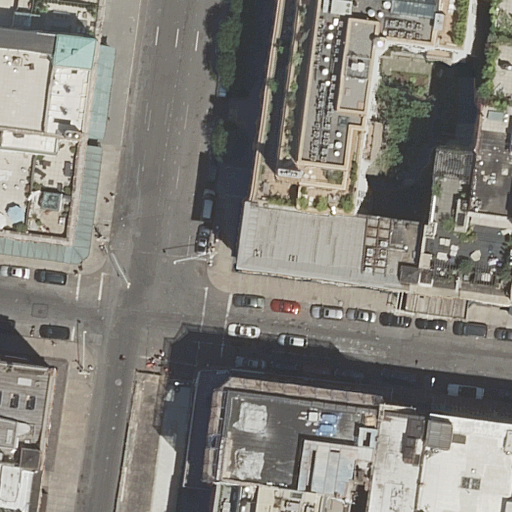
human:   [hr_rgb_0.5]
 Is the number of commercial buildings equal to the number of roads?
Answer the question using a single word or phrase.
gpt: no

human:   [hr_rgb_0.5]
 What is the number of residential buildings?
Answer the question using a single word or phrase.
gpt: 13

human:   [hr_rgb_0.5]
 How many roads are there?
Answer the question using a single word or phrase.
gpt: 2

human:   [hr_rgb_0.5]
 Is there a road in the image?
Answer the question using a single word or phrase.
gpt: yes

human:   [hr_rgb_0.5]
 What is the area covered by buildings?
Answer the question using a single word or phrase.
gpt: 5816m2

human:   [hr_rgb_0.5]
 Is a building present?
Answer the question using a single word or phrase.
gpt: yes

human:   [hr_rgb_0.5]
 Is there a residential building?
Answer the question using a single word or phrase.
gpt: yes

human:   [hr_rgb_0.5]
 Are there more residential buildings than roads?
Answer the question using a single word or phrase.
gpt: yes

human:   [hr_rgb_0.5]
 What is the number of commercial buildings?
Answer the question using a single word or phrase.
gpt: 0

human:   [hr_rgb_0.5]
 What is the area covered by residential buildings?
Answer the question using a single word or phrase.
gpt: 5816m2

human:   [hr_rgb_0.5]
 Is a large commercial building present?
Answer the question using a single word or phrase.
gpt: no

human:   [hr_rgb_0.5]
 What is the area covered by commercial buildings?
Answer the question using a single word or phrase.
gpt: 0m2

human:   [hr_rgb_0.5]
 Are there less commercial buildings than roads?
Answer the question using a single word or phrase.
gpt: yes

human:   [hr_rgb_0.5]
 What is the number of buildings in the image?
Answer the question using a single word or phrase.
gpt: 13

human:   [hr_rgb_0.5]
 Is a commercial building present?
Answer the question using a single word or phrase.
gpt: no

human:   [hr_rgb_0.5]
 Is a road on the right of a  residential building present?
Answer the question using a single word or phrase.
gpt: yes

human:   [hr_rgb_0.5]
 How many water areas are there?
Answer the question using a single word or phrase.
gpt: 0

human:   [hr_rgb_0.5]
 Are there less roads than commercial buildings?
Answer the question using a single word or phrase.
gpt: no

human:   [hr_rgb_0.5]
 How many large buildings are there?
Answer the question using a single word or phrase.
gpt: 4

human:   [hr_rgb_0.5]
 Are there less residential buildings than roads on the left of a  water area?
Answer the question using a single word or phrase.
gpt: no

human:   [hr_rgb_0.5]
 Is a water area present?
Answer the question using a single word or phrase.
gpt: no

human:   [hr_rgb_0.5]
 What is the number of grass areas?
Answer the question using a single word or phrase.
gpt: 0

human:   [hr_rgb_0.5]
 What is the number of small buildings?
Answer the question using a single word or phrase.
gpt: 1

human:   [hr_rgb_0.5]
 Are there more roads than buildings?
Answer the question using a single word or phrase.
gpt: no

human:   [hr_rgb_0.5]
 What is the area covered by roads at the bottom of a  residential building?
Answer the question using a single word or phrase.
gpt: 0m2

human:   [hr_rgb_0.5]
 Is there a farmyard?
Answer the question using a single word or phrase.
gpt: no

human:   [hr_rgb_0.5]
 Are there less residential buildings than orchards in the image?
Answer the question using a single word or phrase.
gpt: no

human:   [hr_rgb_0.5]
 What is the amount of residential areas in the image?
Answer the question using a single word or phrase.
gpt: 0

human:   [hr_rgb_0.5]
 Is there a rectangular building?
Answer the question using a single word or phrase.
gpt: yes

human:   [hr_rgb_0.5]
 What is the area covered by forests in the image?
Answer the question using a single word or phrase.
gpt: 0m2

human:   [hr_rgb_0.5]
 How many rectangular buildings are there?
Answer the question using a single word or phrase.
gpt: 12

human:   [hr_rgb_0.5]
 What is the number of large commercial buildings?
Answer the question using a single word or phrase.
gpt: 0

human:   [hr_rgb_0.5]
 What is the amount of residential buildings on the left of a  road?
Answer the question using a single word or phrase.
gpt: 3

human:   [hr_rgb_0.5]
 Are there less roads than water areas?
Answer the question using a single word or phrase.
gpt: no

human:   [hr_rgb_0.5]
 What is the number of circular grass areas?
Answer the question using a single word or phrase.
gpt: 0

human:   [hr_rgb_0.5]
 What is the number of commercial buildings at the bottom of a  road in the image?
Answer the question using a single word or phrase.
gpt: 0

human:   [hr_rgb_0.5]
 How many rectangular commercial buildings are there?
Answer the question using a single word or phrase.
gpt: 0

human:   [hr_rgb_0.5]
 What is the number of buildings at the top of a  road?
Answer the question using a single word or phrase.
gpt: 6

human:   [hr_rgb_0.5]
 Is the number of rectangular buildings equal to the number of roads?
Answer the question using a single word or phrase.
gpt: no

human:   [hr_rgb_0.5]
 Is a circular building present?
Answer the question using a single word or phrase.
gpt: no

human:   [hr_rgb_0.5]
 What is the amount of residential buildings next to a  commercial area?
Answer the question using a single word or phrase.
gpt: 0

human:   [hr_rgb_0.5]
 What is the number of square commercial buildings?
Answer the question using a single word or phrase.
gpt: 0

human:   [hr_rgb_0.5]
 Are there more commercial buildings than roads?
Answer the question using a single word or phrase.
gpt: no

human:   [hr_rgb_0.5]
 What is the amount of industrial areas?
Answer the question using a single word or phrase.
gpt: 0

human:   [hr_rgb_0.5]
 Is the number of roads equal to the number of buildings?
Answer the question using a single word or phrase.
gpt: no

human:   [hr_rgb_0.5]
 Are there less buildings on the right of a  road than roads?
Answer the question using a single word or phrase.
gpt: no

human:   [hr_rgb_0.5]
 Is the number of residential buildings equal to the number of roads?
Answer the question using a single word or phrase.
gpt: no

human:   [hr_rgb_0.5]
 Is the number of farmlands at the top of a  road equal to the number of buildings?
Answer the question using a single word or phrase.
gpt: no

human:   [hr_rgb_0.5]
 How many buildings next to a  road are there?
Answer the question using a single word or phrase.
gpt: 13

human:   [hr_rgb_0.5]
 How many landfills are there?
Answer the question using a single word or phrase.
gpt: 0

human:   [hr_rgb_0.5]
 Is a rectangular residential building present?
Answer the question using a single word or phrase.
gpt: yes

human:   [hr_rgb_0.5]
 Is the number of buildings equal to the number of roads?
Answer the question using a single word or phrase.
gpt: no

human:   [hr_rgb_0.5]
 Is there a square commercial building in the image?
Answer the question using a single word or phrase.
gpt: no

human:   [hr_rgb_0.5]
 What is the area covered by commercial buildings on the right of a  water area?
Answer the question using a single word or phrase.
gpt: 0m2

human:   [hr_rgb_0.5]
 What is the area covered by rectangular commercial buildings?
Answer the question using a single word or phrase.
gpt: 0m2

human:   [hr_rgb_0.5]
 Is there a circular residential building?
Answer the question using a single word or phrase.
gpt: no

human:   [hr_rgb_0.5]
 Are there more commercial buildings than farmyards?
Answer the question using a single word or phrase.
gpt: no

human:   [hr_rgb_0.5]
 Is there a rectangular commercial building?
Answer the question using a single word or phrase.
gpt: no

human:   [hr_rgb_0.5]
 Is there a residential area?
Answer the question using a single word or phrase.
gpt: no

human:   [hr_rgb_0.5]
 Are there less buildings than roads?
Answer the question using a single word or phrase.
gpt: no

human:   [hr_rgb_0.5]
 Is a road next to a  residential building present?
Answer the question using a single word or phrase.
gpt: yes

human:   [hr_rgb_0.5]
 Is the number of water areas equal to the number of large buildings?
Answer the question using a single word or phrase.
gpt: no

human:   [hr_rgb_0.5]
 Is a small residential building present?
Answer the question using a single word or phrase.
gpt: yes

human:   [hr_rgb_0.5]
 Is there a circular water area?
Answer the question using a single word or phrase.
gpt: no